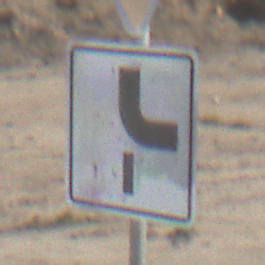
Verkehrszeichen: VerlaufVorfahrtsstrasse10
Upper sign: VorfahrtGewaehren
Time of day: Midday
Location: Outdoor (Suburban)
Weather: PartlyCloudy
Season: NotSpecified
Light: Natural